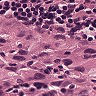
Metastatic tissue present: yes